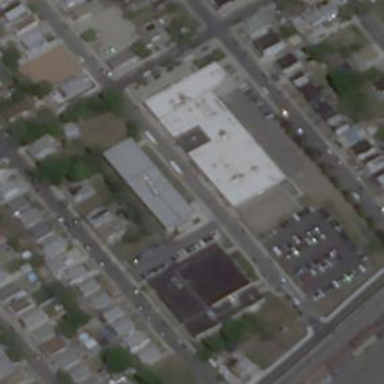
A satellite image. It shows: School building.